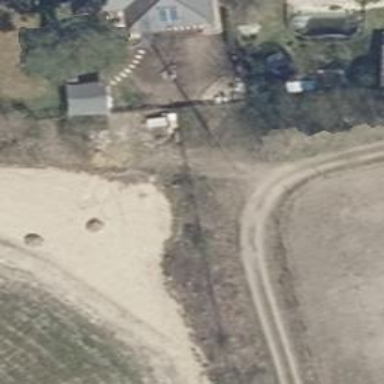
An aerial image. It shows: Road servicing allotments.